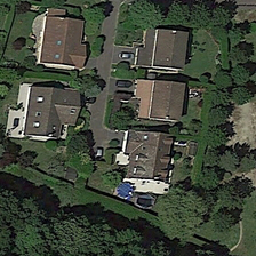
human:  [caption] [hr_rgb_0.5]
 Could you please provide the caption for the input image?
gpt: These houses are surrounded by towering trees.

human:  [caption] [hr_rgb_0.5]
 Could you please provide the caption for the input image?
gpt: These houses are surrounded by tall trees.

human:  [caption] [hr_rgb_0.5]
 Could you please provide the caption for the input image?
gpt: The houses are surrounded by tall trees.

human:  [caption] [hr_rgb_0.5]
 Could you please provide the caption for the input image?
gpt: The house is surrounded by tall trees.

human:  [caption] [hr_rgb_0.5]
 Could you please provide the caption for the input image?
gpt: The house is surrounded by tall trees.